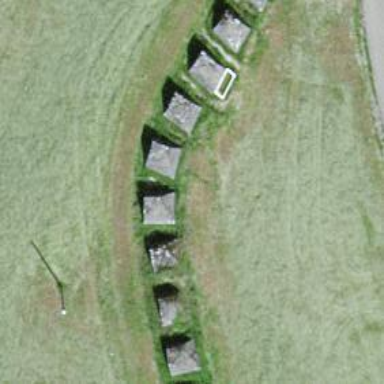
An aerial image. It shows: Tank trap barrier.